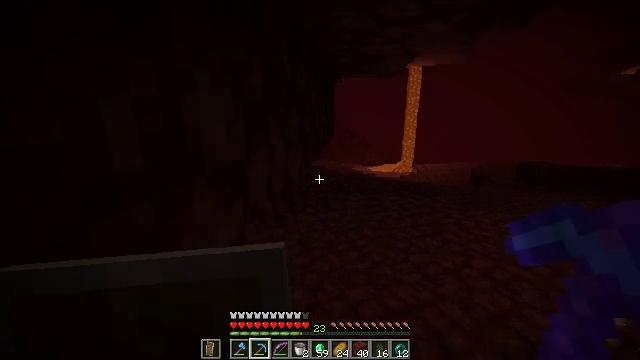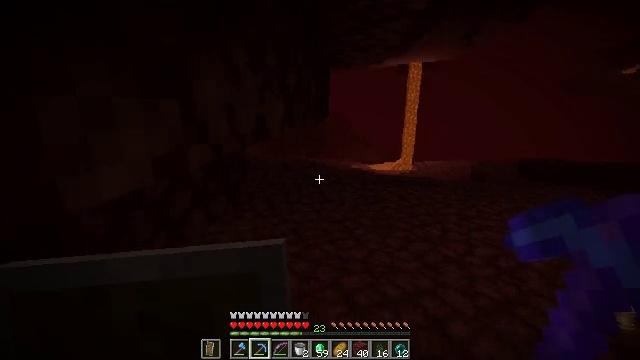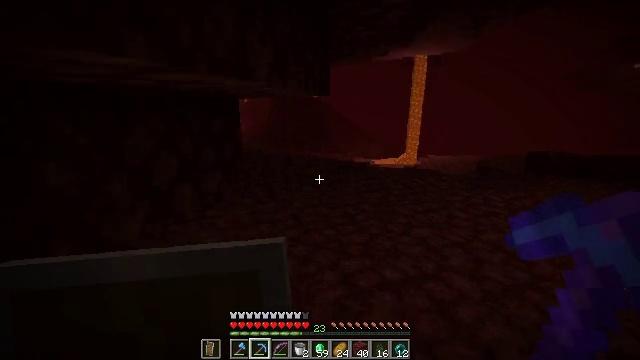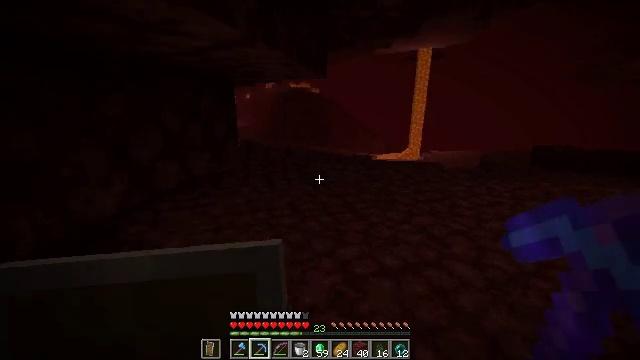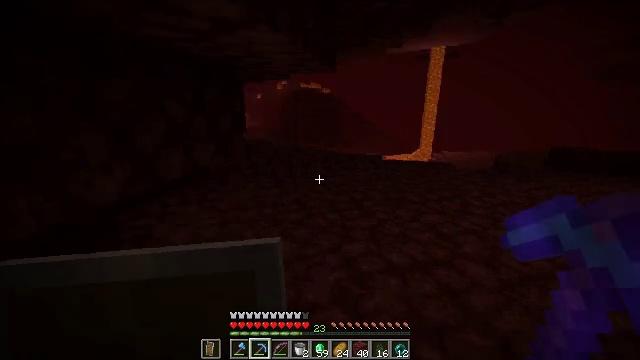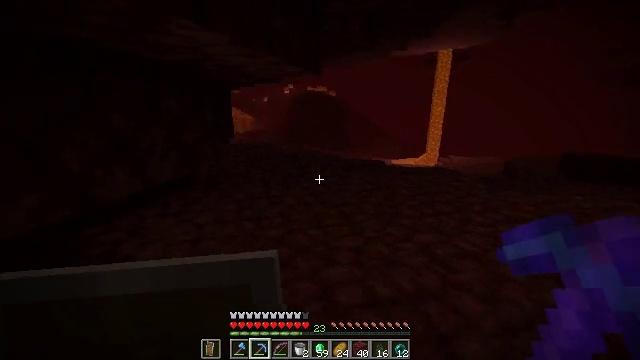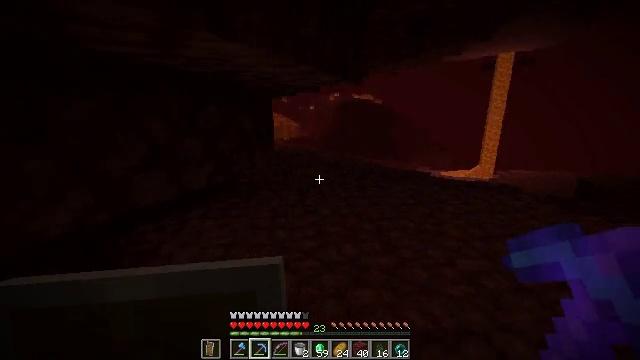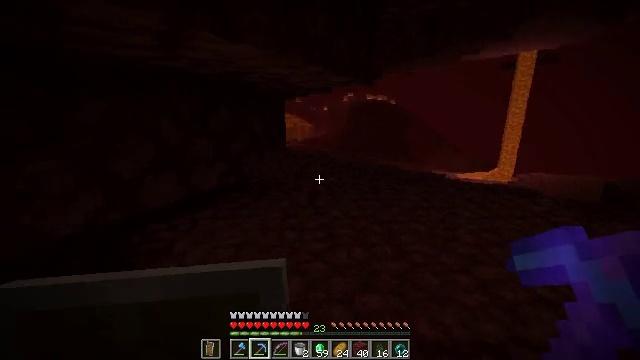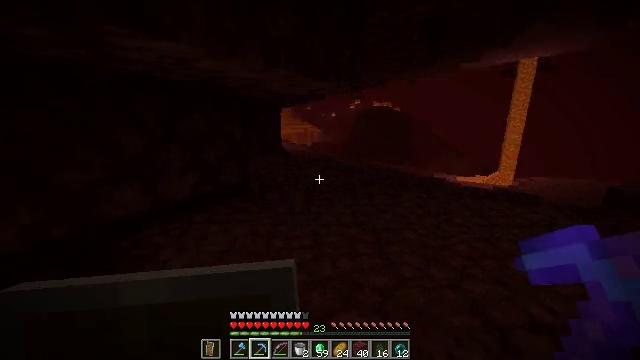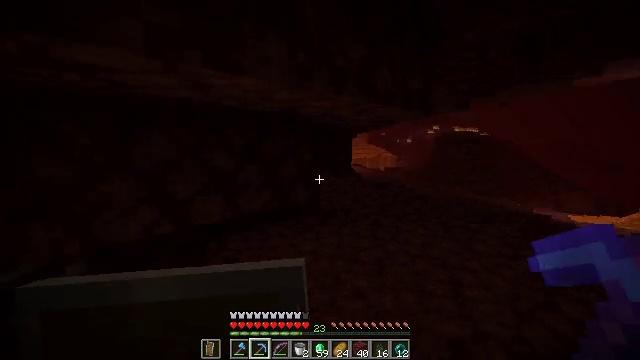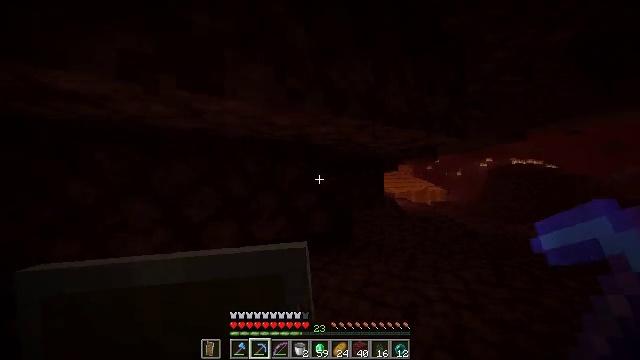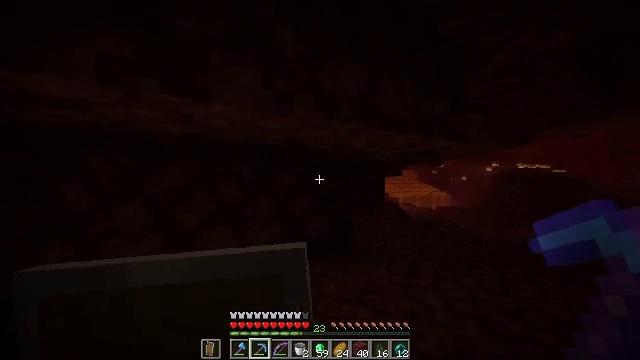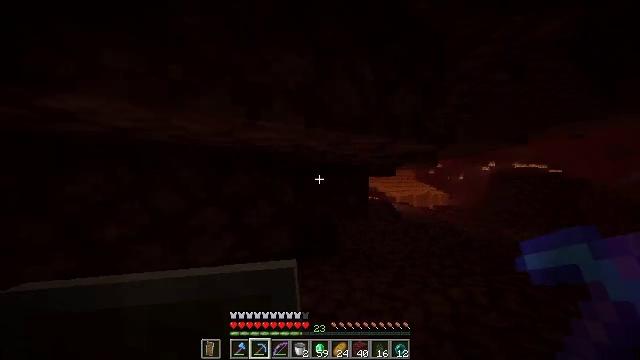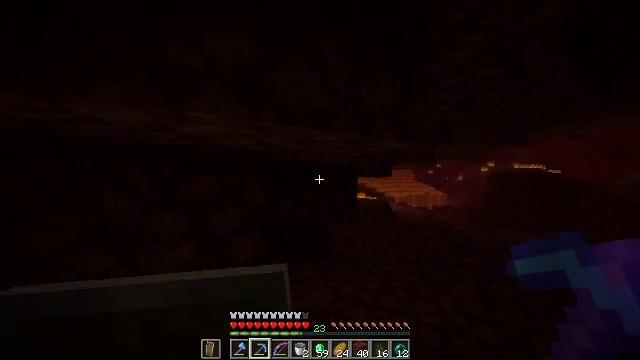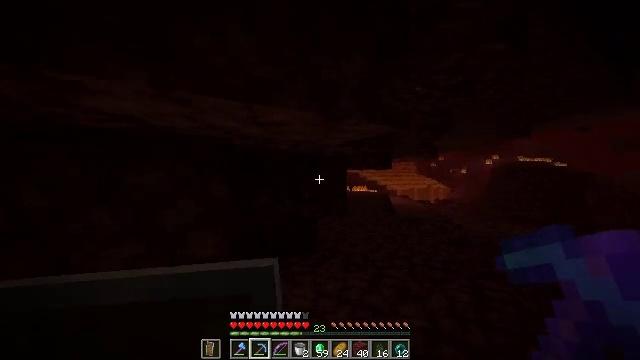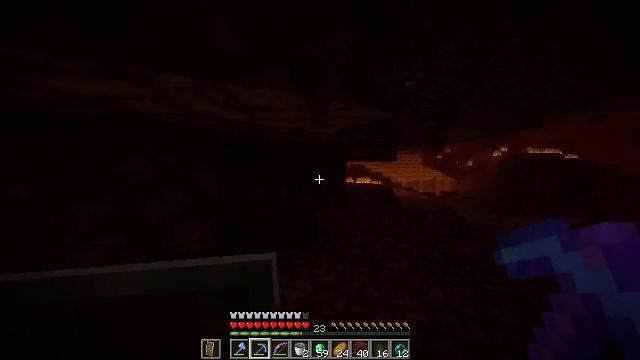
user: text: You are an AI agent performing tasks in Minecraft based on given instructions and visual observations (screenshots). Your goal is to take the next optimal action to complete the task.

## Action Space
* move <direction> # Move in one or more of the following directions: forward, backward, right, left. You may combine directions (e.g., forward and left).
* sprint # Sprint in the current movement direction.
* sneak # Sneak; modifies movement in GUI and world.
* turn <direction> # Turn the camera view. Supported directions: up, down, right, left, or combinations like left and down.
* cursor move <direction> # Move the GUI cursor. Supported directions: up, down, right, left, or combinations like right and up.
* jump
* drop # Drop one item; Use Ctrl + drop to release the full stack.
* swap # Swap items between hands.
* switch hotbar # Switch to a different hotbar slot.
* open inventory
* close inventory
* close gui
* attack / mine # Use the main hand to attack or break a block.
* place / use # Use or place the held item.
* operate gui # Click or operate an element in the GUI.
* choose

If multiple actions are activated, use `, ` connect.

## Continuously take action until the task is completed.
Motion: motion action
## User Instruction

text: Remove the fire source.
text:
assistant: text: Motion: move forward and move right
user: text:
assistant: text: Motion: move forward and move right
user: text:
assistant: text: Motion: move forward and move right
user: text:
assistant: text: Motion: move forward and move right, turn left
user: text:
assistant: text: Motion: move forward and move right, turn left
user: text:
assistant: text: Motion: move forward and move right, turn left and up
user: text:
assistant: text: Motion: move forward and move right, sprint, turn left
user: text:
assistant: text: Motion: move forward and move right, sprint, turn left
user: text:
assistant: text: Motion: move forward and move right, sprint, turn left and up
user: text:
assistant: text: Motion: move forward and move right, sprint, turn left and up
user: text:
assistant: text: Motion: move forward and move right, sprint, turn left and up
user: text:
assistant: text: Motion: move forward and move right, sprint
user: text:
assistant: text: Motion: move forward and move right, sprint
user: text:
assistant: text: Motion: move forward and move right, sprint, turn down
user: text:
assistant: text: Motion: move forward and move right, sprint, turn left and down
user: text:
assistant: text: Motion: move forward and move right, sprint
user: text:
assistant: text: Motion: move forward and move right, sprint
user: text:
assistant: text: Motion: move forward and move right, sprint, turn down
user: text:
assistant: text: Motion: move forward and move right, sprint, turn down
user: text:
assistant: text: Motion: move forward and move right, sprint
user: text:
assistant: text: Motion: move forward and move right, sprint
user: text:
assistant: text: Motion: move forward and move right, sprint
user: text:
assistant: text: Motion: move forward and move right, sprint, turn left and down
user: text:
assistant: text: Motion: move forward, sprint, turn left and down
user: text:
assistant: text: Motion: move forward, sprint, turn left and up
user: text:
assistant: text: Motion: move forward, sprint, turn left
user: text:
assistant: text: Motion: move forward, sprint
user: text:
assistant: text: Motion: move forward, sprint, turn left
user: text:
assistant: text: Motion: move forward, sprint, turn left
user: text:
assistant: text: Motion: move forward, sprint, turn left and up